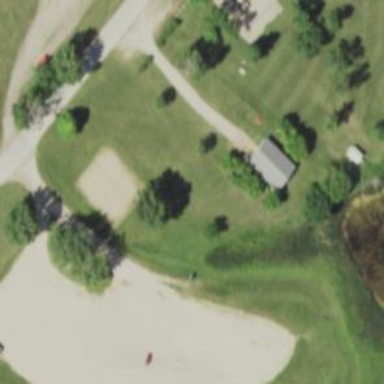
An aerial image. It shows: Disc golf hole.